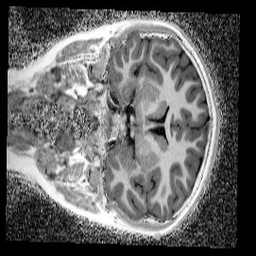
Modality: UNIT1_denoised
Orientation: coronal
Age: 9
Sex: female
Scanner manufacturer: siemens
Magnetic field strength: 3 T
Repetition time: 4 s
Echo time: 0.00299 s